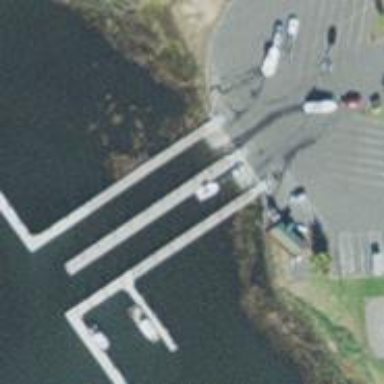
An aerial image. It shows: This slipway is service road leading to leisure land area.